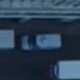
Vehicle type: Medium Vehicle